Question: I have a problem about implementing a 1 to 1 association in java. For example, conside the following class diagram:

I implement it like this:
'''
public class Student{
private AttendanceRole attendance;
public Student(AttendanceRole attendance){
this.attendance=attendance;
addTwoWayLink(this); //creates the two-way link between objects
}
public void setAttendanceRole(AttendanceRole a){ //if a students changes from
attendance = a; //part time to full time
}
}
public class AttendanceRole{
private Student student;
void addTwoWayLink(Student student){
this.student=student;
}
}
'''
Here is the problem:
1) Assume i created a student object and i want to change the attendance role of a student. In this case, i call setAttendanceRole method. But i have to give it an AttendanceRole object as a parameter. Since this is a 1 to 1 relationship, the parameter i give also has a student associated with it. So, this is a problem. Also i can't create an AttendanceRole object without a link to a student since this is a 1 to 1 association. The same situation occurse when i first try to create a student object and call its constructor. I can give null as parameter value, but in this case don't i harm the 1 to 1 relationship constraint? What can i do about it?
2)Also, i design this class so that we can create a student object and set its AttendanceRole. I mean we cannot create an AttendanceRole object and set its student. Is this a bad idea? Or is it up to designer which object will be created first.
Thank you
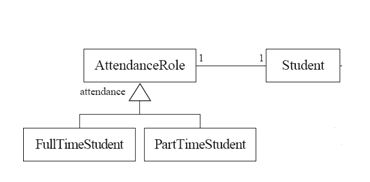
Answer: Try rearranging your classes:
'''
public enum ROLE_TYPE { FULL_TIME, PART_TIME }
public class student {
private ROLE_TYPE attendanceRole;
public SetRoleType( ROLE_TYPE type )
{
this.attendanceRole = type;
}
public GetRoleType()
{
return attendanceRole;
}
}
'''